Aerial crown-view tile of a tropical tree (Barro Colorado Island, Panama), acquired 20241112:
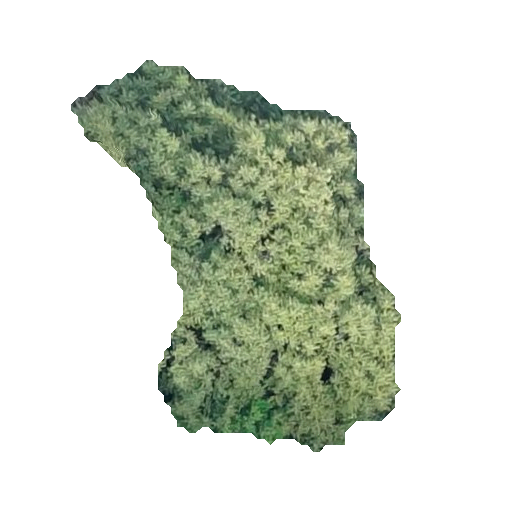
Species: Spondias mombin
GBIF accepted scientific name: Spondias mombin
Crown area: 120.114 m²